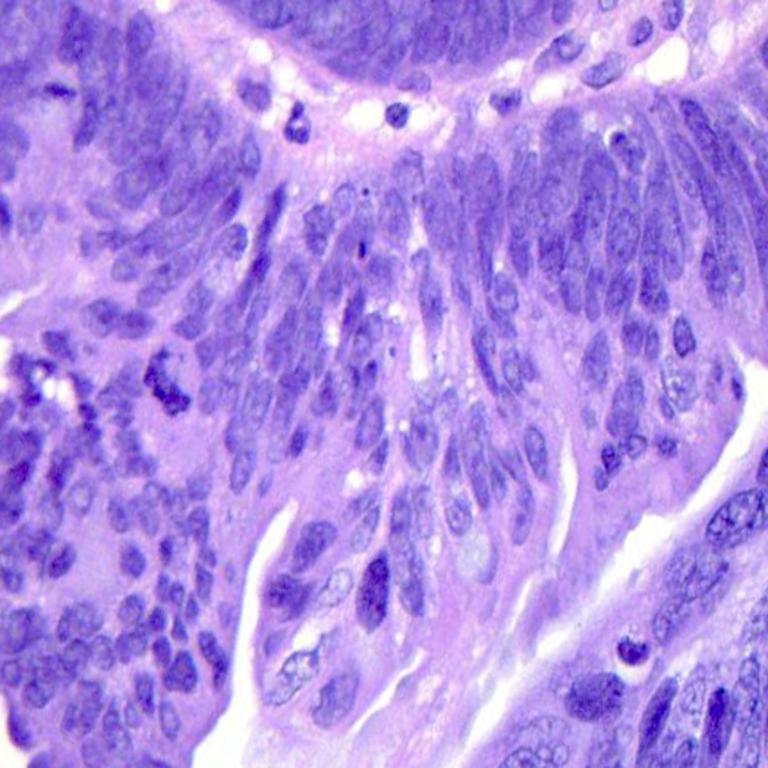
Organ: colon
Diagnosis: adenocarcinomas